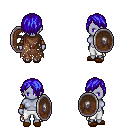
a pixel art fantasy rpg character, female body template, dark elf, purple skin, brown tattered cape, white pants, blue bangs hairstyle, leather bracers, brown slippers, shield, four views (front, back, left, right), 2x2 character sprite sheet, small pixel art, hard edges, no anti-aliasing